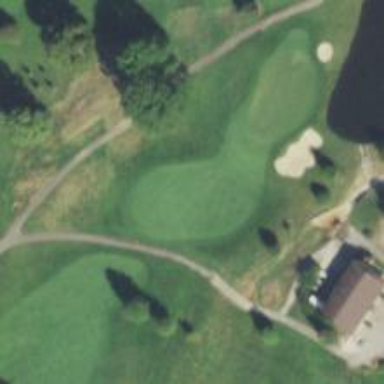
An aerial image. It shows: Golf fairway surrounded by grass.